Question: I need to create a style for ordered lists that follows this format:
'''
(a) List Item 1
(b) List Item 2
(1) List Item 2.1
(2) List Item 2.2
(i) List Item 2.2.1
(ii) List Item 2.2.2
'''
Unfortunately, 'list-style-type' doesn't work because there are no options that show the numbers as listed above, with parentheses.
LOTS of researching has brought about nothing but ugly hacks, for example:
'''
ol {
list-style-type: none;
}
ol>li:before {
content: "(" counter(lvl1, lower-alpha) ") ";
}
ol li {
counter-increment: lvl1;
}
ol ol>li:before {
content: "(" counter(lvl2, decimal) ") ";
}
ol ol>li {
counter-increment: lvl2;
}
ol ol ol>li:before {
content: "(" counter(lvl3, lower-roman) ") ";
}
ol ol ol>li {
counter-increment: lvl3;
}
'''
which works to some extent, removing the list numbering with 'list-style-type: none;' and inserting the number surrounded with parentheses at the beginning of the 'li'. This makes modifying other related styling horrific, as I can't figure out how to line things up nicely etc (I don't think its even possible). It also makes 'list-style-position' redundant, because the numbers are ALWAYS inside the 'li'.
Basically, I'm looking for a way to reproduce this kind of list numbering in CSS: (note text alignment etc)

ANY help VERY MUCH appreciated!!
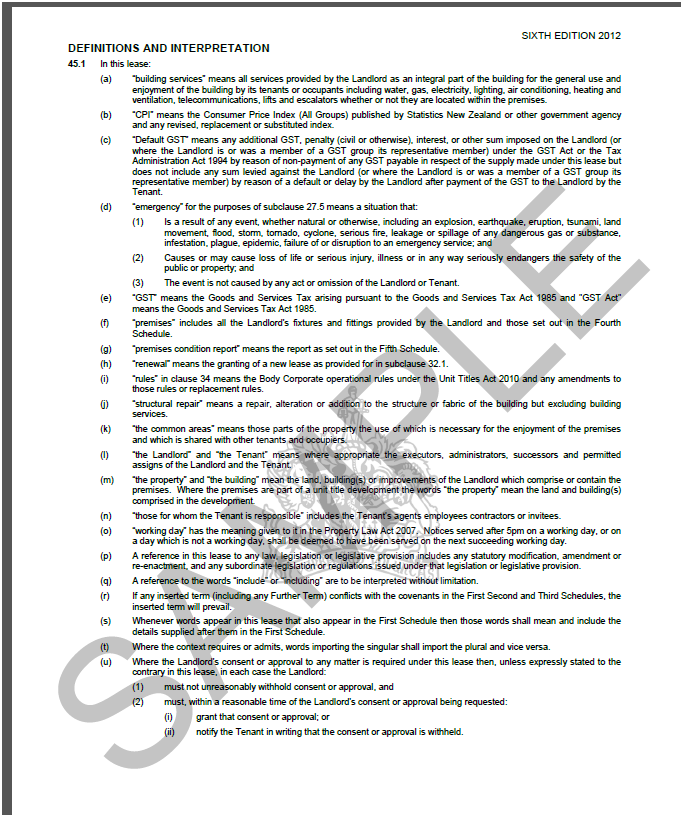
Answer: You're almost there.
Since you're removing 'list-style', you can restore the position of the counters by applying padding to the list items and then pulling the counters into that padding with a negative margin (or one of many similar techniques e.g. hanging indent)
'''
li {
padding: 2em;
}
li:before {
/* Take counter out of flow and pull it into padding space */
float: left;
margin-left: -2em;
}
'''
You also need to sprinkle some 'counter-reset' into the mix for each level of 'ol' nesting.
JSFiddle showing a full working example with all the nesting code here: <URL>